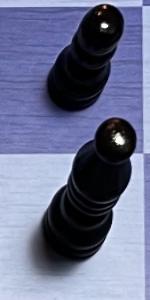
Label: Bishop_Black